Field crop: tomato
Growth stage: 1
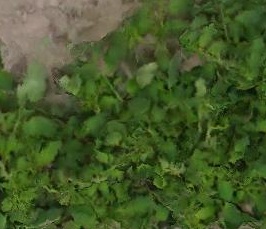
Species: tomato